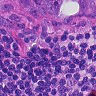
Metastatic tissue present: yes